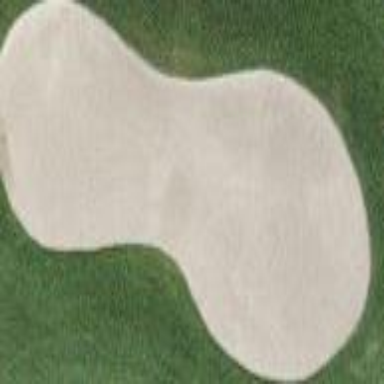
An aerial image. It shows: Golf bunker filled with natural sand.